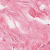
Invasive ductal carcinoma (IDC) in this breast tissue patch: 0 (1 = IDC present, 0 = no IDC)